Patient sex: M
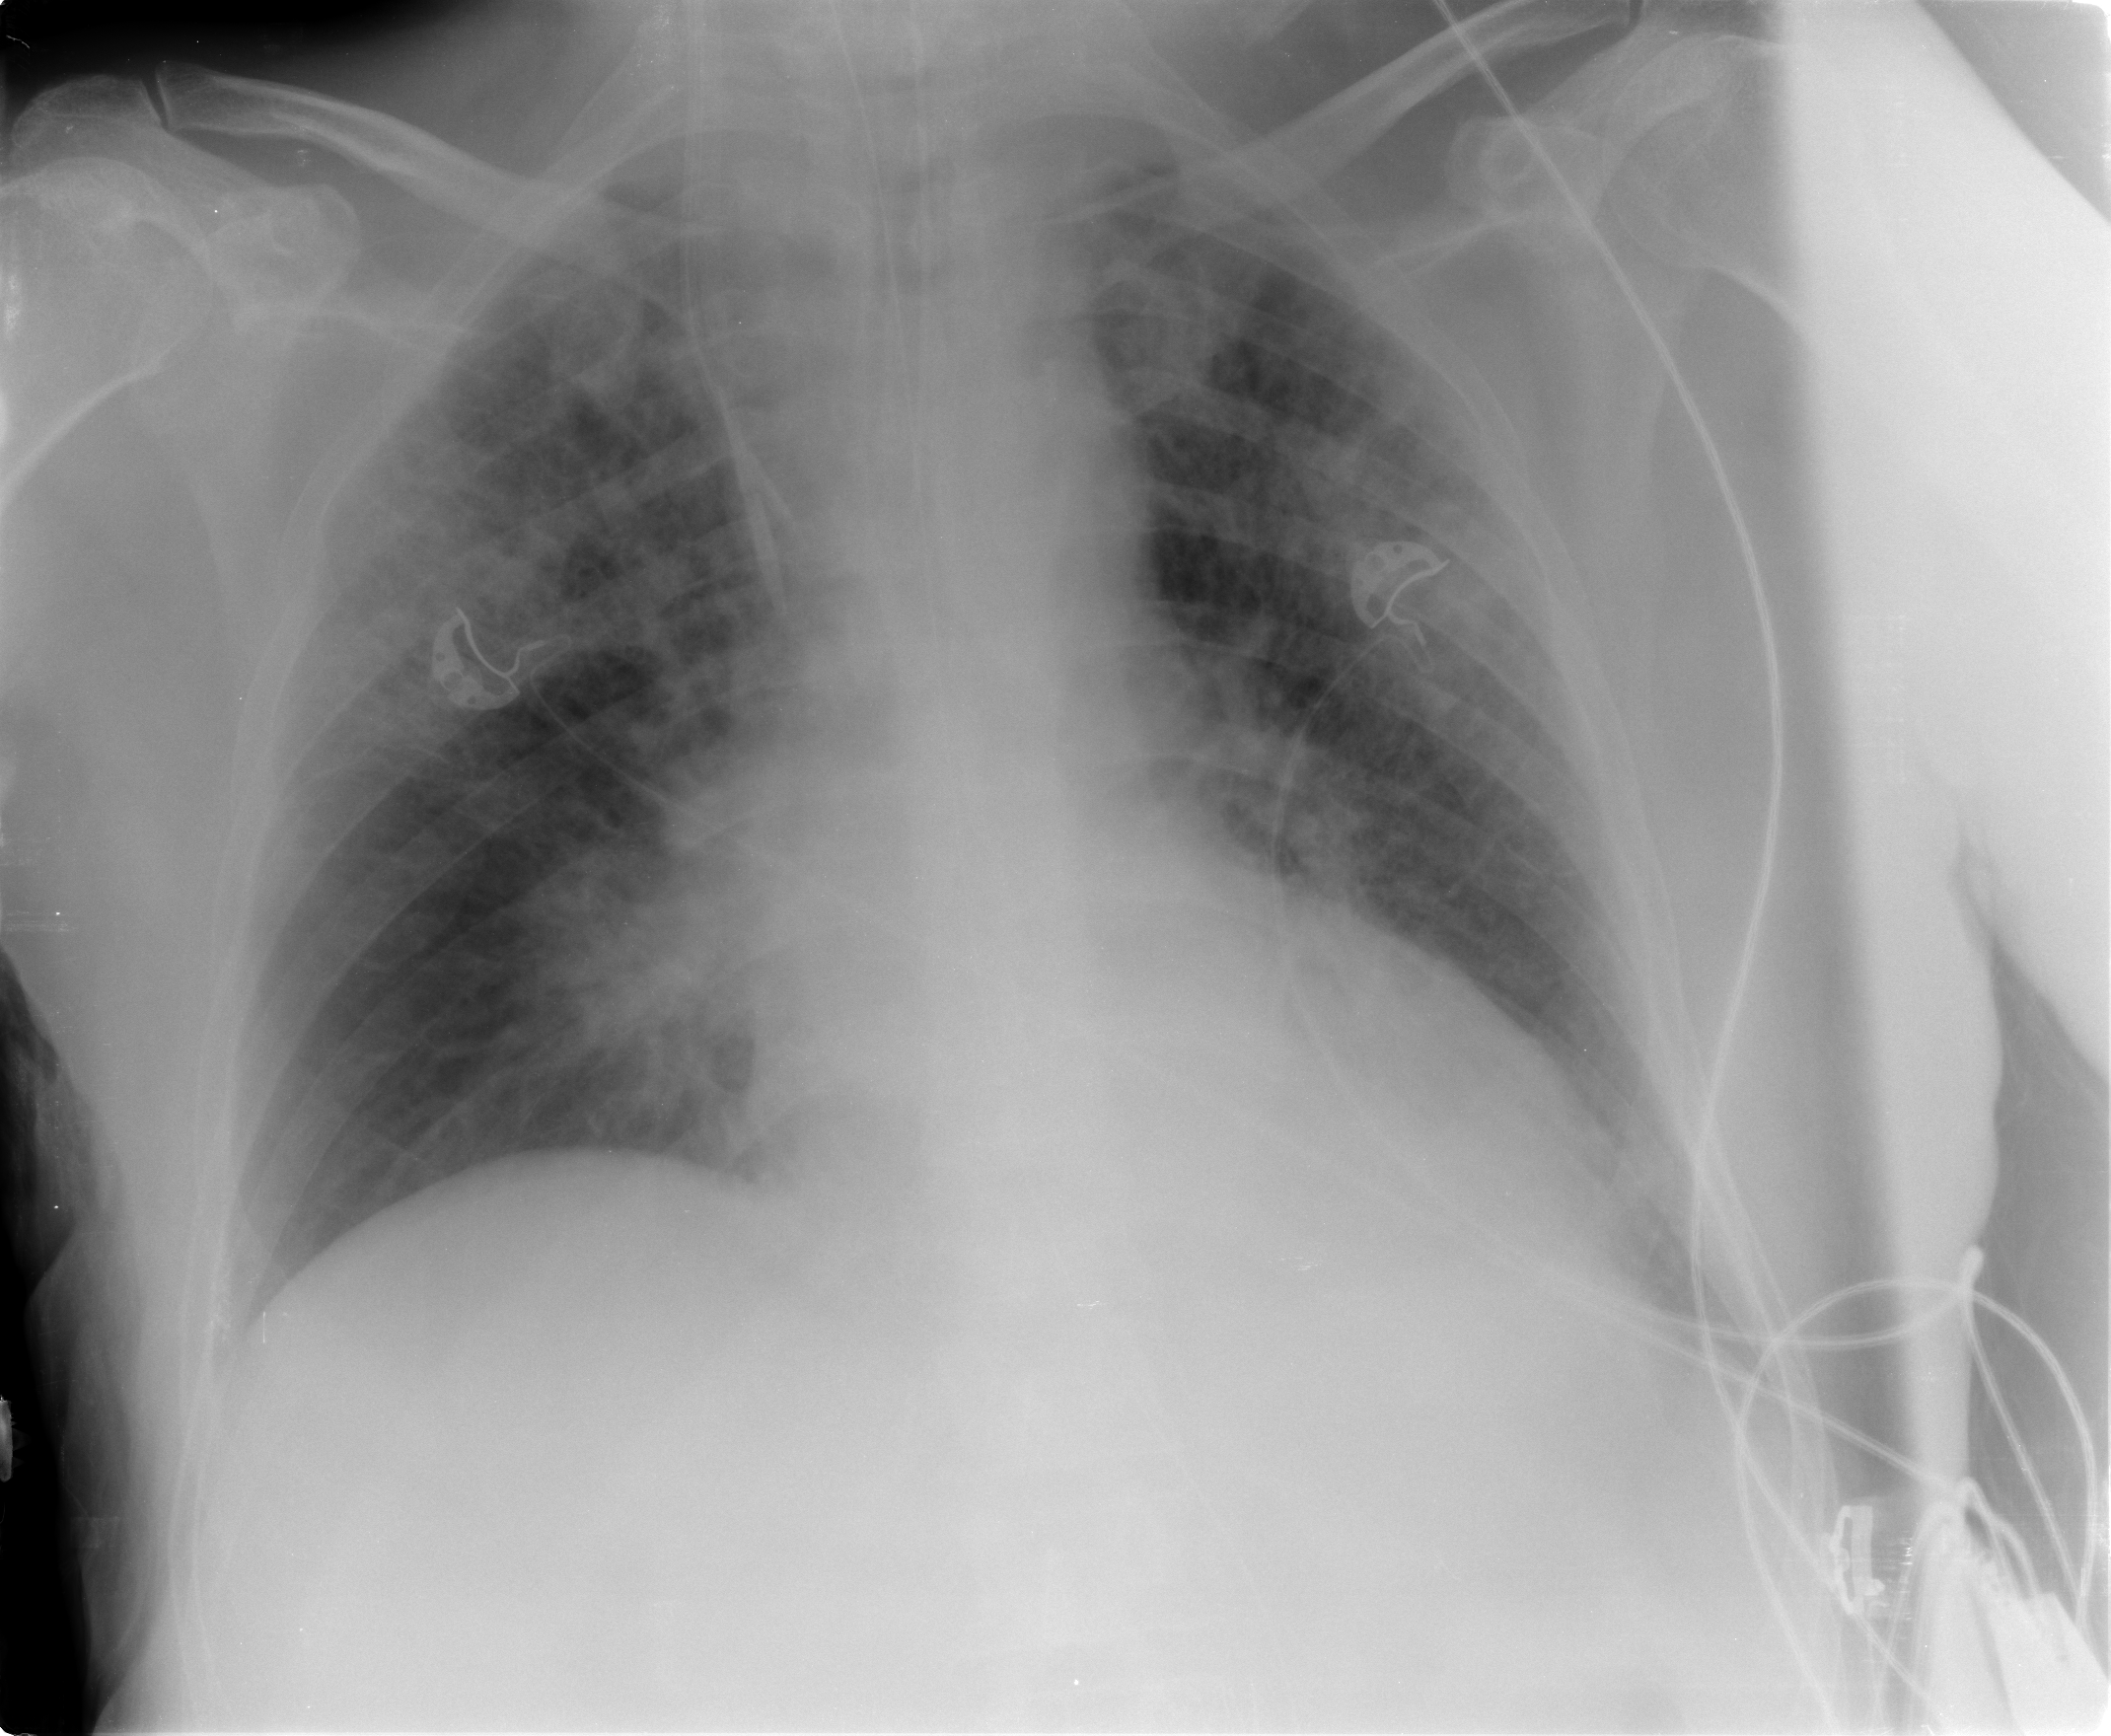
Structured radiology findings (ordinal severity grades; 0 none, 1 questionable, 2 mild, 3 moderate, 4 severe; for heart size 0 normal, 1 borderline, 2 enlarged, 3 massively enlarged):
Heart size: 2
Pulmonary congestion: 0
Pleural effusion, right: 0
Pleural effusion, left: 0
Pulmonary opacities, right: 2
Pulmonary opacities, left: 2
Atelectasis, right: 0
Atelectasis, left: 0